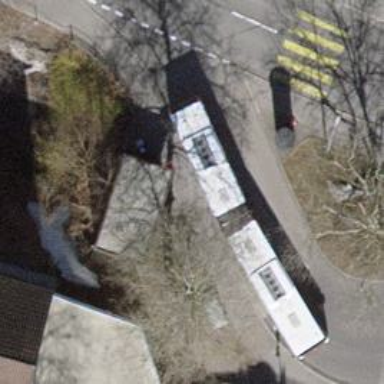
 serving as platform for public transportation."